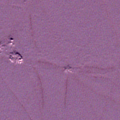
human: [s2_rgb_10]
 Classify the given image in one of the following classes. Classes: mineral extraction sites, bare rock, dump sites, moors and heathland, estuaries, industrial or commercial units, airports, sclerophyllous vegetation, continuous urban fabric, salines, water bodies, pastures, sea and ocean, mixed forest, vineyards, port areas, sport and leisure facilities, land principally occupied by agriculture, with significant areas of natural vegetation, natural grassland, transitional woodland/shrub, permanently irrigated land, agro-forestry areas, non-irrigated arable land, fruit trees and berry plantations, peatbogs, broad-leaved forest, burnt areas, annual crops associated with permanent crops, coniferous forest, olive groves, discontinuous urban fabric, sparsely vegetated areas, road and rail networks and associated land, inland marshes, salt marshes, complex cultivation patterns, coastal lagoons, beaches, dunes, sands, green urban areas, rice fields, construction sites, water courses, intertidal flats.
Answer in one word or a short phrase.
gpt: sea and ocean